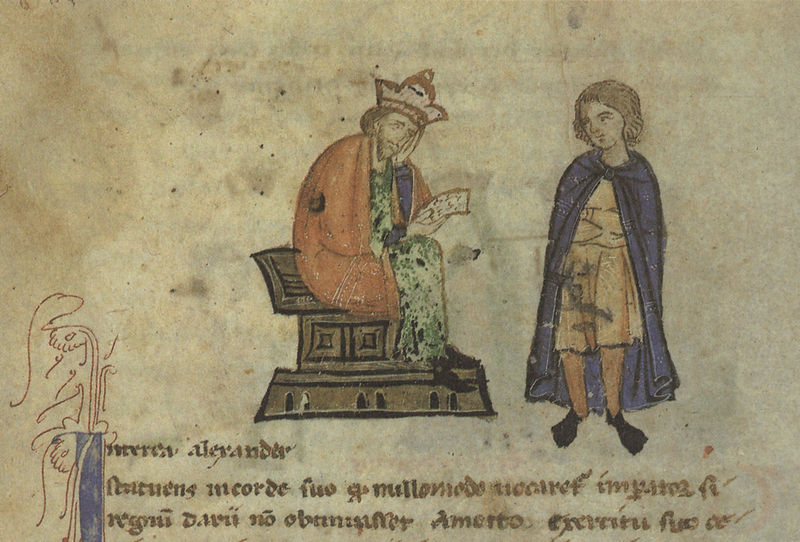
Titel: Alexanderroman
Institution: Leipzig, Stadtbibliothek
Schlagwörter: blau, mann, umhang, grün, menschen, braun, männer, orange, schwarz, stuhl, zeichnung, rot, beige, malerei, bart, arm, diener, mensch, gewand, gold, mantel, sitzend, stehend, kind, gotik, krone, schrift, papier, könig, thron, detail, lesen, sitzt, podest, junge, nachdenklich, aufstützen, buch, denken, zettel, druck, text, initiale, tron, ritter, buchseite, pergament, jüngling, gotisch, brief, mittelalter, romanik, schriftstück, bote, handschrift, romanisch, nachricht, amnn, buchmalerei, alexander, majuskel, manuskript, minuskel, liest, sachsenspiegel, alexanda